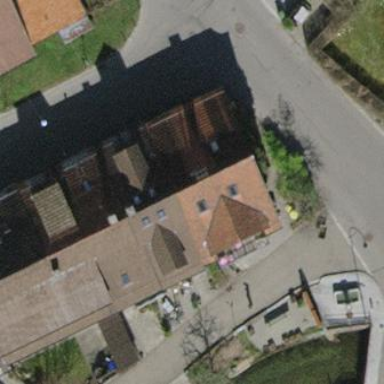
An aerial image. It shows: Building with tiled roof.